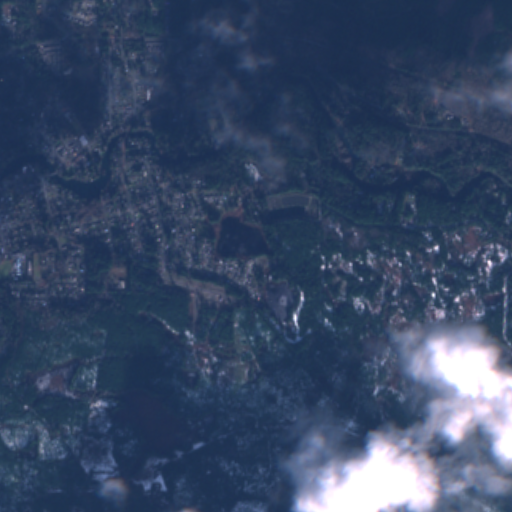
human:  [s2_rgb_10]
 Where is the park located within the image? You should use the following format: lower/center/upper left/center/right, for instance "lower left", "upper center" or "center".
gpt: The park is located in the upper left of the image.
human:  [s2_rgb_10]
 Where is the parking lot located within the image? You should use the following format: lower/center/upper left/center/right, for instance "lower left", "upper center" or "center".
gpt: The parking lot is located in the upper left of the image.
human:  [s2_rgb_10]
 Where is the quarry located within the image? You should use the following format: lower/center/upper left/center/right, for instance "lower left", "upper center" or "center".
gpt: The quarry is located in the center of the image.
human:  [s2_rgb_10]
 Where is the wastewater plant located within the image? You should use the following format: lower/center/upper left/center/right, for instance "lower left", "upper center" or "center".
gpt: The wastewater plant is located in the center of the image.
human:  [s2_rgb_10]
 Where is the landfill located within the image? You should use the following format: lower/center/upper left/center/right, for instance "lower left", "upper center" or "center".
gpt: There is no landfill in the image.